Aerial crown-view tile of a tropical tree (Barro Colorado Island, Panama), acquired 20240716:
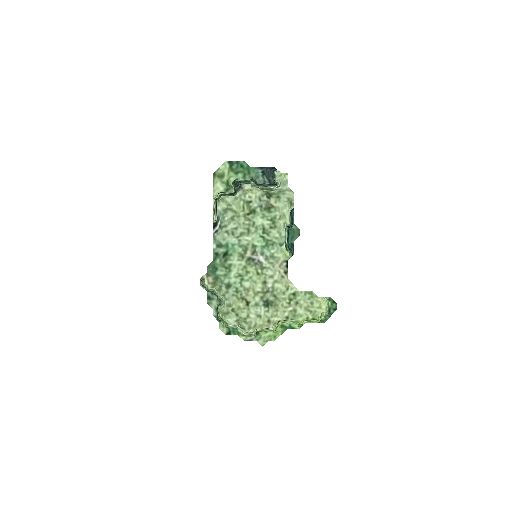
Species: Cecropia insignis
GBIF accepted scientific name: Cecropia insignis
Crown area: 23.019 m²